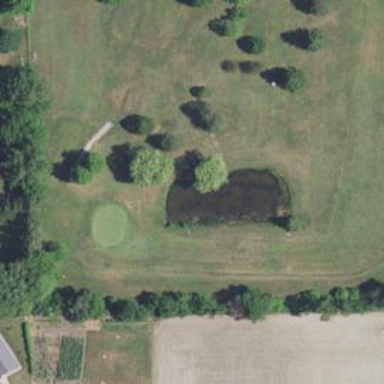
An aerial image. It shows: Grassy area designated as golf fairway.